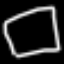
Label: square